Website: bh-photo
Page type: account-dashboard
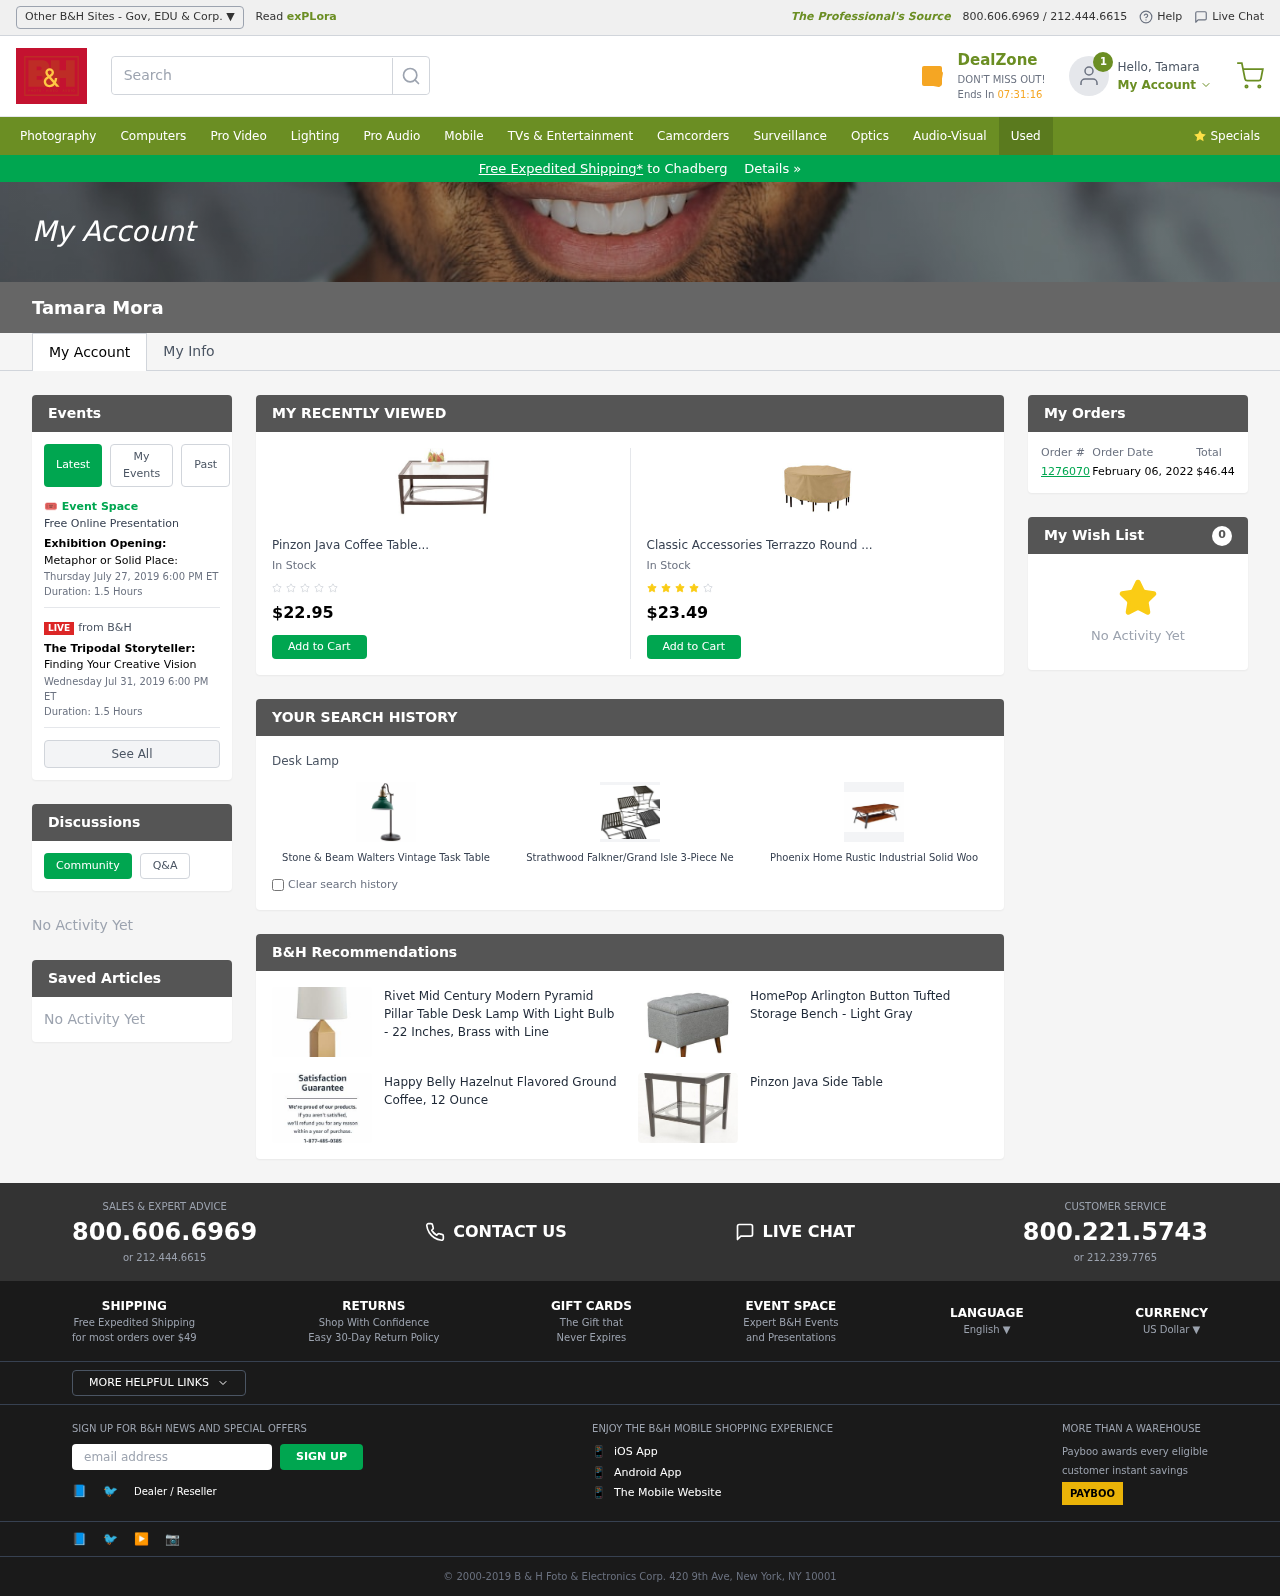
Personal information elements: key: PII_CITY
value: Chadberg
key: PII_EMAIL
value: tmora@yahoo.com
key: PII_FIRSTNAME
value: Tamara
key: PII_FULLNAME
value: Tamara Mora
Product elements: key: PRODUCT1_NAME
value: Pinzon Java Coffee Table
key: PRODUCT1_PRICE
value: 22.95
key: PRODUCT2_NAME
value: Classic Accessories Terrazzo Round Patio Table & Chair Set Cover, Medium
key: PRODUCT2_PRICE
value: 23.49
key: PRODUCT3_ITEM_CATEGORY
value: Desk Lamp
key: PRODUCT3_NAME
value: Stone & Beam Walters Vintage Task Table Desk Lamp With LED Light Bulb - 7.6 x 10 x 19.9 Inches, Gree
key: PRODUCT4_NAME
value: Strathwood Falkner/Grand Isle 3-Piece Nesting Table Set
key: PRODUCT5_NAME
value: Phoenix Home Rustic Industrial Solid Wood and Steel Open Shelf Coffee Table, Brown
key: PRODUCT6_NAME
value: Rivet Mid Century Modern Pyramid Pillar Table Desk Lamp With Light Bulb - 22 Inches, Brass with Line
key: PRODUCT7_NAME
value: HomePop Arlington Button Tufted Storage Bench - Light Gray
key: PRODUCT8_NAME
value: Happy Belly Hazelnut Flavored Ground Coffee, 12 Ounce
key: PRODUCT9_NAME
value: Pinzon Java Side Table
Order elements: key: ORDER_ID
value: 1276070
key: ORDER_DATE
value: February 06, 2022
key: ORDER_TOTAL
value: $46.44
Other elements: key: WISHLIST_COUNT
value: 0